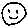
Label: smiley face